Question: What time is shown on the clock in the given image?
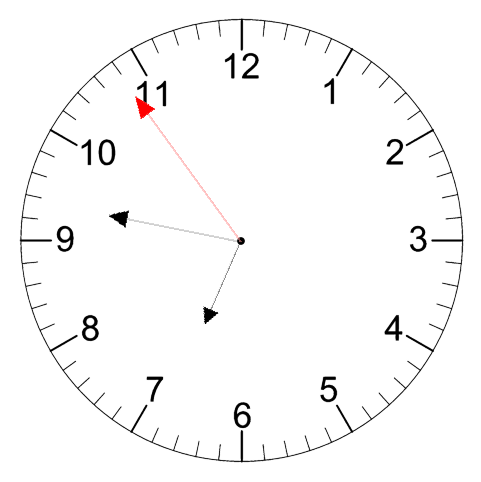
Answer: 06:46:54